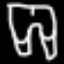
Label: pants